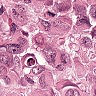
Metastatic tissue present: yes